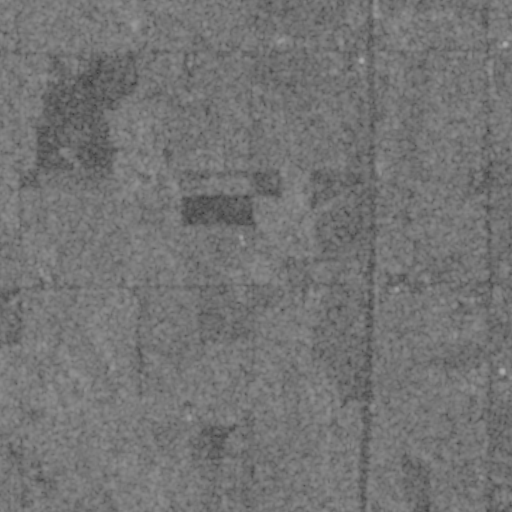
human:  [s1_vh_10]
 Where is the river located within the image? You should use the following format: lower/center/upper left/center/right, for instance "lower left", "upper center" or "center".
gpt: The river is located in the left of the image.
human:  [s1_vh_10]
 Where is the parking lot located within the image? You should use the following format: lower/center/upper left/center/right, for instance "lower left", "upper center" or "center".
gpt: There is no parking lot in the image.

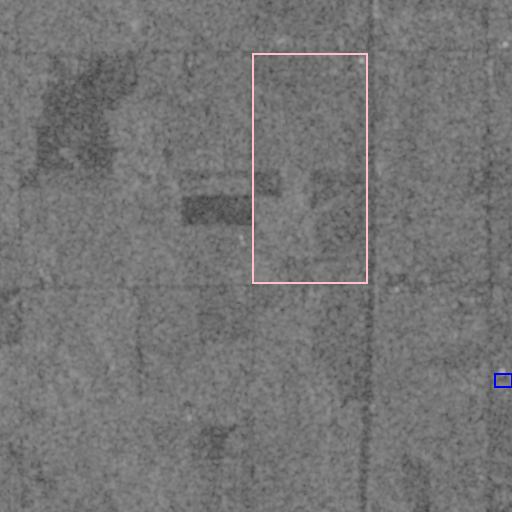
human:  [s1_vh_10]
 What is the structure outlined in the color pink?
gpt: The structure outlined in pink is a crop field.
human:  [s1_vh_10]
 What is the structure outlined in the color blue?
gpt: The structure outlined in blue is a building.
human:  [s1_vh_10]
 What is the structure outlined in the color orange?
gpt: There is no orange outline.